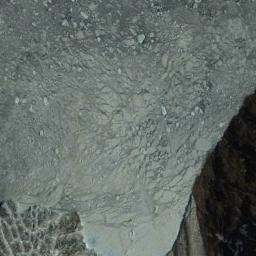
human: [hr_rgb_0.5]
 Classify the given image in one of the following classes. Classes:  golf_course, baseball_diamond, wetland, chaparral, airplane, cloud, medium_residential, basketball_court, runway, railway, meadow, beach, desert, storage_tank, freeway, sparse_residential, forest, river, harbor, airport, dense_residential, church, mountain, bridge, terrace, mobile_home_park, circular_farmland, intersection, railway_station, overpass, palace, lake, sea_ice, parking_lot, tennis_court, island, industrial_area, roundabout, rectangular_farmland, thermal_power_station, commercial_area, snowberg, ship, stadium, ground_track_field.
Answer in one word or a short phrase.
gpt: sea_ice